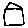
Label: house